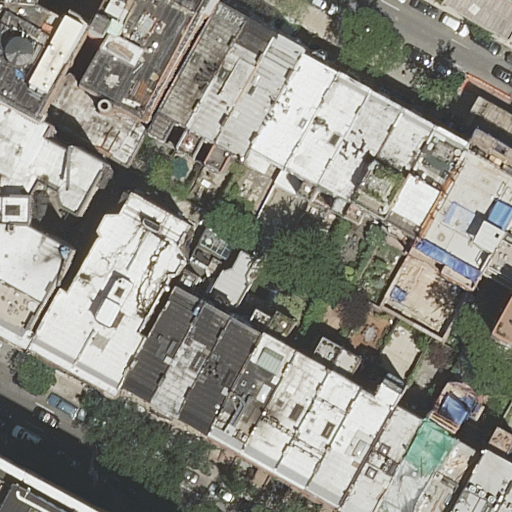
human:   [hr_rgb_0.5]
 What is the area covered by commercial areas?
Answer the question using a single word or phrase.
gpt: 0m2

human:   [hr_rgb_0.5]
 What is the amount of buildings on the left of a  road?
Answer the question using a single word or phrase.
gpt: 20

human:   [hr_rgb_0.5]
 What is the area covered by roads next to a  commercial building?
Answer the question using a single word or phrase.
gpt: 0m2

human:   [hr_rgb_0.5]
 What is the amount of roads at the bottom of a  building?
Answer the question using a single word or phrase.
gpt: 1

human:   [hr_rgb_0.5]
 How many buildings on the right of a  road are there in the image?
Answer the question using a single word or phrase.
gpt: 25

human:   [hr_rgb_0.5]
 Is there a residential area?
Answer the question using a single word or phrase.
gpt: no

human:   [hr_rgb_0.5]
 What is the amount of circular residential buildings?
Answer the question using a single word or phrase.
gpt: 0

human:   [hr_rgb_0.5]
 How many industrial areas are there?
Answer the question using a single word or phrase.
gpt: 0

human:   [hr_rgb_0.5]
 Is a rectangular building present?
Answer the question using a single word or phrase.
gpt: yes

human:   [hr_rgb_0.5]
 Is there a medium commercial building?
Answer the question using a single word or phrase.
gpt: no

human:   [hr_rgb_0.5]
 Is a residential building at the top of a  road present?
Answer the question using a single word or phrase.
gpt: yes

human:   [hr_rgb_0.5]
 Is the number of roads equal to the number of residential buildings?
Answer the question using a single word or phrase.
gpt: no

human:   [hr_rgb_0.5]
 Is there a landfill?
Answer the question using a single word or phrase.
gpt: no

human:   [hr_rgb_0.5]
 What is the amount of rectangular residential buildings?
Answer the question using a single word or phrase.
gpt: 15

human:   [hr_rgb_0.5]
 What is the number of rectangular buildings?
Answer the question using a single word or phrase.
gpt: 15

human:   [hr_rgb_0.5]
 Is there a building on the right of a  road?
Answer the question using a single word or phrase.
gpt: yes

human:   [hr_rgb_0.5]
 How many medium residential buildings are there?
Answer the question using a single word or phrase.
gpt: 20

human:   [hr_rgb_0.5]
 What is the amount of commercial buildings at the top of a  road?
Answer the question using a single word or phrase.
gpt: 0

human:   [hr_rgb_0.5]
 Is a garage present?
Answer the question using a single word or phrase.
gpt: no

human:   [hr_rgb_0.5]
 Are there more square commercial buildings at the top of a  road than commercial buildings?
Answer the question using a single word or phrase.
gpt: no

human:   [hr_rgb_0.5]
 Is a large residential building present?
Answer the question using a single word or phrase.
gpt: yes

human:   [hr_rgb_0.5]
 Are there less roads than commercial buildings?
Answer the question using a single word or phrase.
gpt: no

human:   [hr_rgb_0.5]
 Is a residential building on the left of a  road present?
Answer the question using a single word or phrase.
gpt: yes

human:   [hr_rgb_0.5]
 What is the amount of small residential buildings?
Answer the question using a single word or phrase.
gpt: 7

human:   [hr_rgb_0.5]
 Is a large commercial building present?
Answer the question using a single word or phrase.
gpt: no

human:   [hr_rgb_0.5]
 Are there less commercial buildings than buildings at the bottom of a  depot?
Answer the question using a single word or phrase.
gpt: no

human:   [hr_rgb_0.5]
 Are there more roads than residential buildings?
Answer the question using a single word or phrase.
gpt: no

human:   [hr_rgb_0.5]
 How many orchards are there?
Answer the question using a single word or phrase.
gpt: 0

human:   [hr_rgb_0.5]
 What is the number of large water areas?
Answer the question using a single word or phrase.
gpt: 0

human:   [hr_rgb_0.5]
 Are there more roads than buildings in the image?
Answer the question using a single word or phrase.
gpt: no

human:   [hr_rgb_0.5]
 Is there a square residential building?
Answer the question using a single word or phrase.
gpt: no

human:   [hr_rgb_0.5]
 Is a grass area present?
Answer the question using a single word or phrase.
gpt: no

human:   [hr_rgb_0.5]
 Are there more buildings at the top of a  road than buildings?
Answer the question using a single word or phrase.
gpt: no

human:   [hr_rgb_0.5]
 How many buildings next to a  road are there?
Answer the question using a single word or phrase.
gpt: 29

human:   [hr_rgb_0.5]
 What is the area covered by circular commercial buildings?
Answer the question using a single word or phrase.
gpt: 0m2

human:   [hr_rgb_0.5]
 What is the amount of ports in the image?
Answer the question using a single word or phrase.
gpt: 0